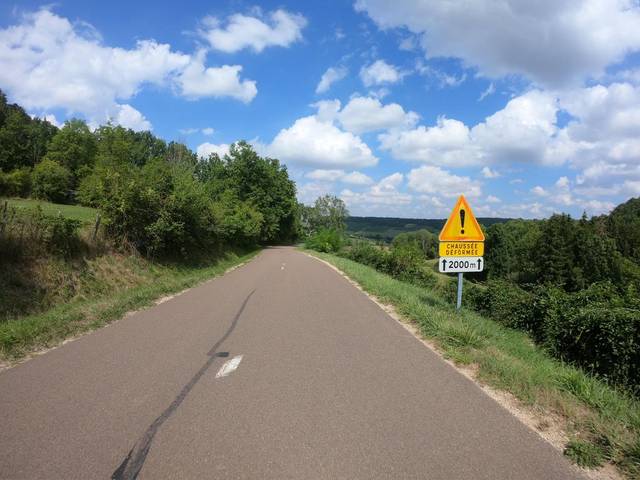
Region: France
Coordinates: 47.513, 4.525